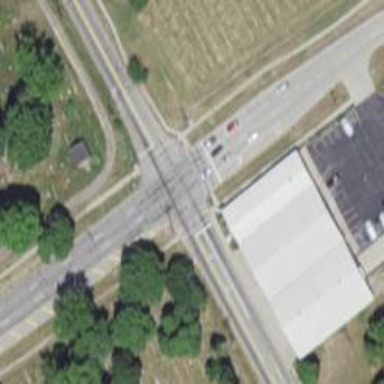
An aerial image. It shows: Primary highway with separate sidewalk.